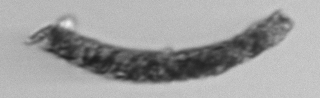
Label: fecal_pellet